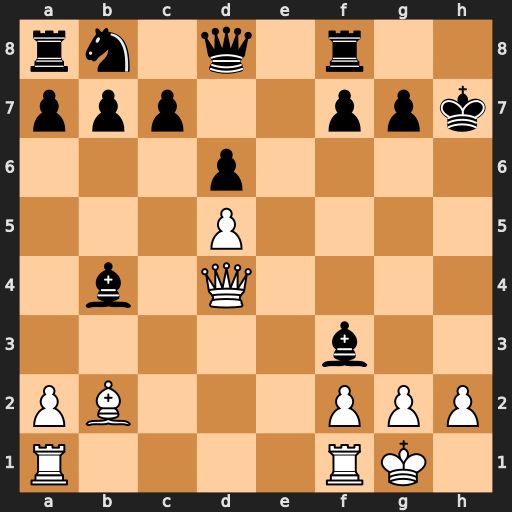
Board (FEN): rn1q1r2/ppp2ppk/3p4/3P4/1b1Q4/5b2/PB3PPP/R4RK1
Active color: w
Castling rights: -
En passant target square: -
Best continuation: Qxg7#